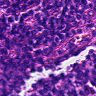
Metastatic tissue present: no